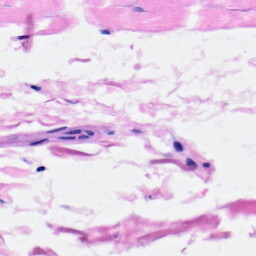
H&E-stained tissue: Heart